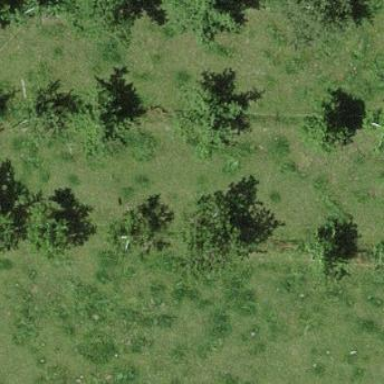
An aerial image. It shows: Orchard.